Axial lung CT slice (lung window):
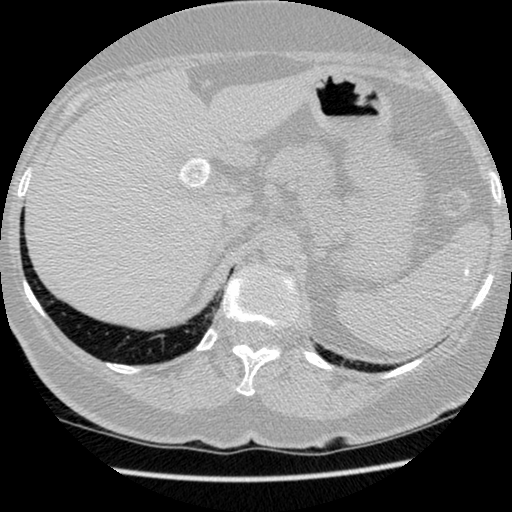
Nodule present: no